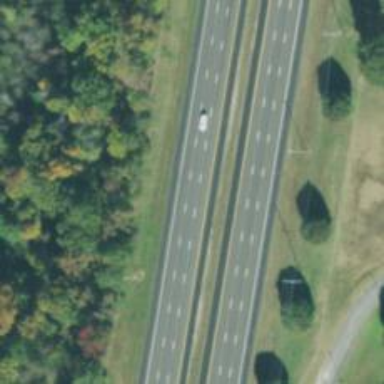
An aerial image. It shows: Trunk highway.